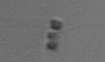
Label: Chaetoceros